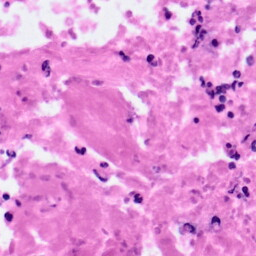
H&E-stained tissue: Pancreatic